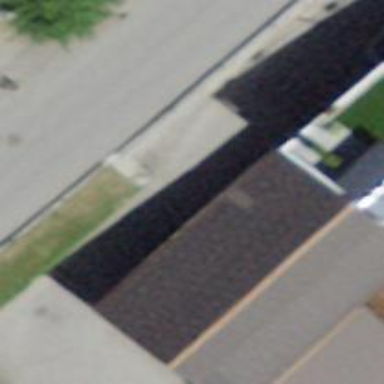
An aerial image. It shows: Car repair shop.